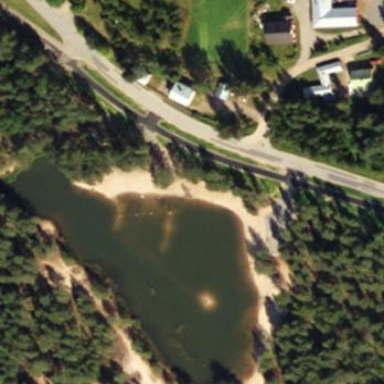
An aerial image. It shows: Sandy beach area designated for swimming activities.